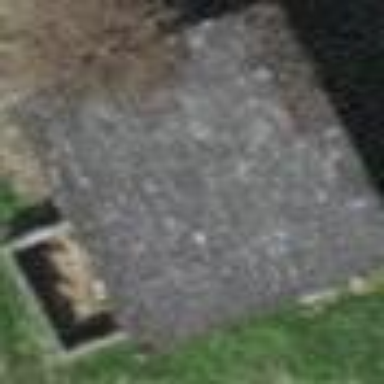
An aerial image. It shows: Shed.